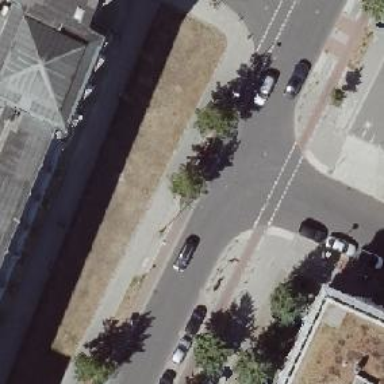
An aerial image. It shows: Unmarked crossing on the road.